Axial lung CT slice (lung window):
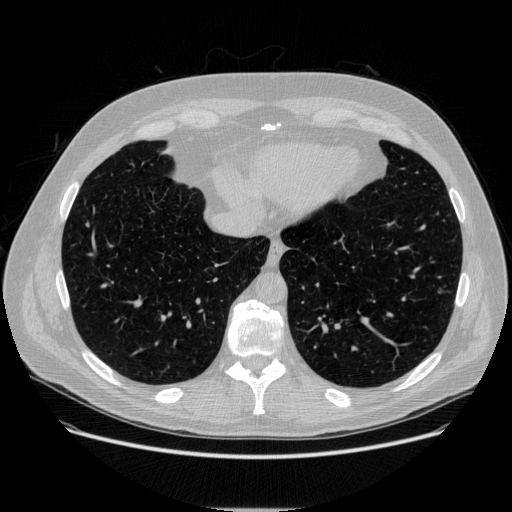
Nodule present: no